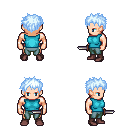
a pixel art fantasy rpg character, male body template, human, light skin, teal sleeveless shirt, teal pants, white cyan bedhead hairstyle, maroon shoes, dagger, four views (front, back, left, right), 2x2 character sprite sheet, small pixel art, hard edges, no anti-aliasing